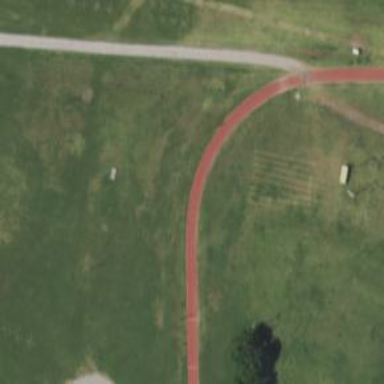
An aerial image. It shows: Track located within leisure land area.